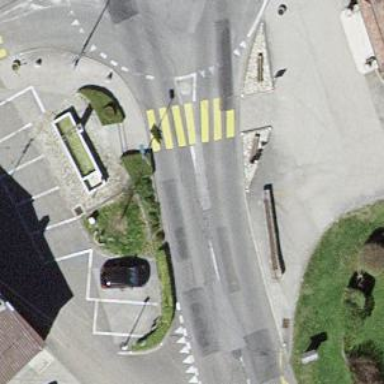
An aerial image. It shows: Marked road crossing.